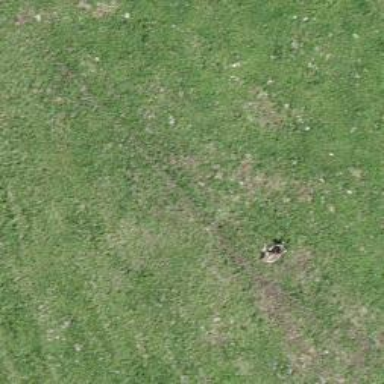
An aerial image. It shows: Path covered with grass.